Question: I am facing very weird issue with 'firebase', I have data in attached format in 'firebase' and I am trying to fetch the data recreate whole 'recyclerview' adapter list if any of child node for that conversation changed.
If I run it using debugger , it fired 'onChildChanged()' only once but otherwise fire twice, Please help.
'''
private void getConversations(){
final DatabaseReference conversationRef = databaseReference.child("conversation").child(currentUser);
// Get event fired when new child added
conversationRef.orderByChild("time").addChildEventListener(new ChildEventListener() {
@Override
public void onChildAdded(DataSnapshot dataSnapshot, String prevChildKey) {
String ref= dataSnapshot.getKey();
int position = userListRef.size();
userListRef.add(position,ref);
getDetailedConversations(position);
}
@Override
public void onChildChanged(DataSnapshot dataSnapshot, String prevChildKey) {
userListRef.clear();
conversationListRef.clear();
conversationAdapter.clear();
//conversationAdapter.notifyDataSetChanged();
Log.d(TAG, "new position: data changed+++++++++++++++++++++");
conversationRef.removeEventListener(this);
getConversations();
}
@Override
public void onChildRemoved(DataSnapshot dataSnapshot) {}
@Override
public void onChildMoved(DataSnapshot dataSnapshot, String prevChildKey) {}
@Override
public void onCancelled(DatabaseError databaseError) {}
});
}
private void getDetailedConversations(final int position){
DatabaseReference databaseReferenceAdapter = FirebaseDatabase.getInstance().getReference();
final DatabaseReference conversationRef = databaseReferenceAdapter.child("conversation").child(currentUser).child(userListRef.get(position));
conversationRef.addListenerForSingleValueEvent(new ValueEventListener() {
@Override
public void onDataChange(DataSnapshot dataSnapshot) {
Log.d(TAG,"Single value event");
final Conversation conversation = dataSnapshot.getValue(Conversation.class);
conversation.setFirebaseToken(dataSnapshot.getKey());
conversationListRef.add(conversation);
conversationAdapter.notifyDataSetChanged();
}
@Override
public void onCancelled(DatabaseError databaseError) {
}
});
}
'''
LogCat :
'''
11-07 22:56:01.127 15524-15577/io.ace.aceme E/Surface:
getSlotFromBufferLocked: unknown buffer: 0x9b9e2860
11-07 22:56:02.618 15524-15573/io.ace.aceme V/FA: Inactivity,
disconnecting from AppMeasurementService
11-07 22:56:05.566 15524-15524/io.ace.aceme D/MessagesActivity: new
position: data changed+++++++++++++++++++++
11-07 22:56:05.570 15524-15524/io.ace.aceme D/MessagesActivity:
Single value event
11-07 22:56:05.785 15524-15524/io.ace.aceme D/MessagesActivity: new
position: data changed+++++++++++++++++++++
11-07 22:56:05.785 15524-15524/io.ace.aceme D/MessagesActivity:
Single value event
11-07 22:56:05.786 15524-15524/io.ace.aceme D/MessagesActivity:
Single value event
11-07 22:56:06.134 15524-15524/io.ace.aceme D/MessagesActivity:
Single value event
11-07 22:56:06.134 15524-15524/io.ace.aceme D/MessagesActivity:
Single value event
11-07 22:56:06.137 15524-15524/io.ace.aceme D/MessagesActivity:
Single value event
11-07 22:56:07.393 15524-15573/io.ace.aceme V/FA: Activity paused,
time: <PHONE>
11-07 22:56:07.398 15524-15573/io.ace.aceme V/FA: Activity resumed,
time: <PHONE>
'''
'Firebase' Database:
Database pic

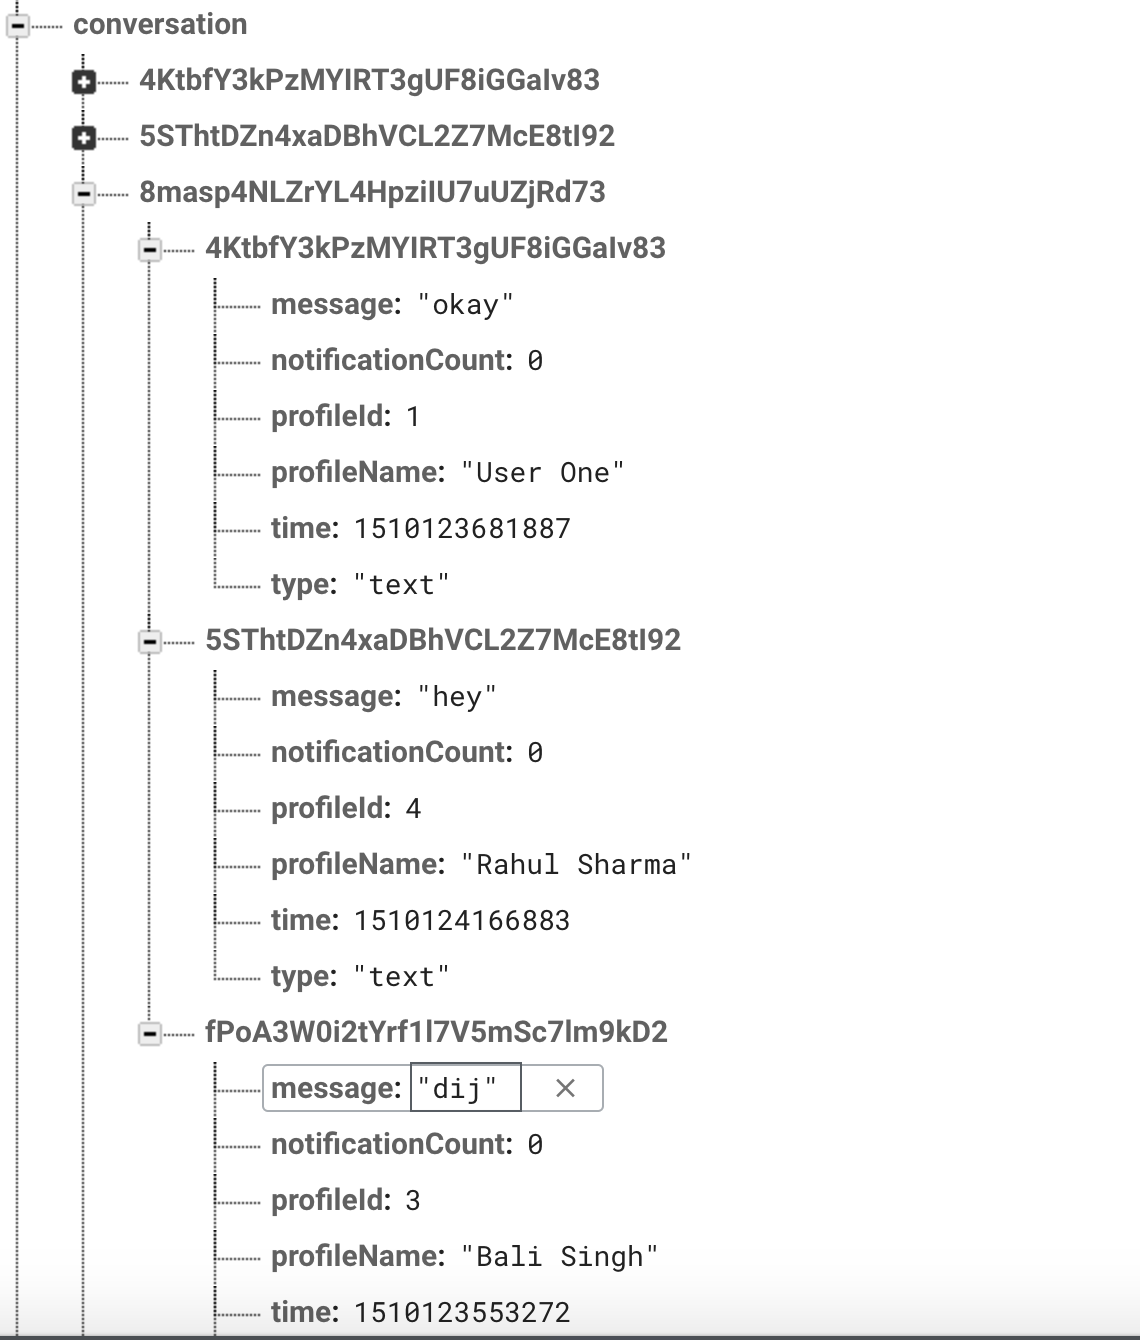
Answer: Here is the updated query , no need to use orderBy
'''
private void getConversations(){
final DatabaseReference conversationRef = databaseReference.child("conversation").child(currentUser);
// Get event fired when new child added
conversationRef.addChildEventListener(new ChildEventListener() {
@Override
public void onChildAdded(DataSnapshot dataSnapshot, String prevChildKey) {
String ref= dataSnapshot.getKey();
int position = userListRef.size();
userListRef.add(position,ref);
getDetailedConversations(position);
}
@Override
public void onChildChanged(DataSnapshot dataSnapshot, String prevChildKey) {
//Here no need to clear and reload
//just find the user in list and update the corresponding object and call notifyDatasetChanged()
}
@Override
public void onChildRemoved(DataSnapshot dataSnapshot) {}
@Override
public void onChildMoved(DataSnapshot dataSnapshot, String prevChildKey) {}
@Override
public void onCancelled(DatabaseError databaseError) {}
});
'''
}